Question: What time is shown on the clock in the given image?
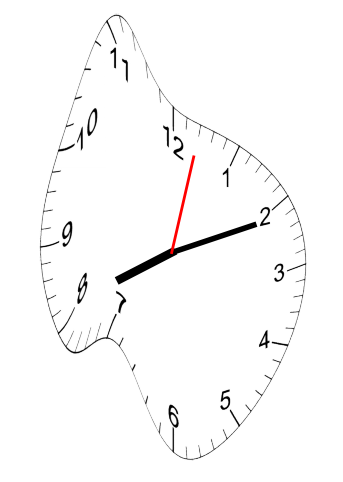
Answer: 08:11:02